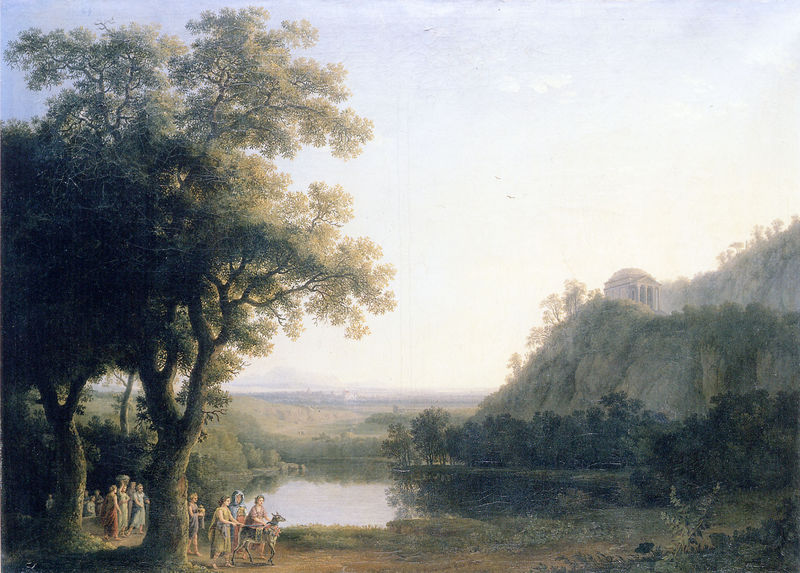
Titel: Landschaft mit antiker Prozession
Künstler: Jacob Philipp Hackert
Institution: Privatbesitz
Schlagwörter: baum, berg, blau, blätter, dunkel, felsen, gemälde, gruppe, himmel, laub, schatten, umhang, wasser, weiß, bäume, fluss, frauen, gelb, grün, landschaft, menschen, ocker, see, stadt, teich, ufer, frau, grau, hell, hintergrund, licht, männer, pastell, schwarz, strasse, szene, säule, gebäude, gras, haus, hund, rot, tier, weg, beige, leute, malerei, richter, mensch, weit, bach, dämmerung, feld, ferne, gräser, horizont, hügel, natur, spiegelung, strauch, vögel, weite, busch, büsche, einsam, gewässer, sonne, klassizismus, pflanzen, tal, wald, anhöhe, esel, kinder, pferd, reiter, turm, weiher, reiten, sommer, ruhe, italien, abhang, berge, fels, gebirge, zug, nebel, tag, landschaftsmalerei, ausflug, idylle, figuren, romantik, sandalen, feinmalerei, still, flucht, burg, kloster, spaziergang, ideal, idyll, sonntag, römer, landschaftsbild, sicht, reh, reise, griechisch, laubbäume, prozession, stimmungsbild, gmälde, tempel, windstille, opfer, rundtempel, maria, israel, hirten, schäfer, familien, unterwegs, josef, corot, ägypten, zentralbau, ideallandschaft, lorrain, dunstig, ofer, fruchtbar, claude lorrain, weite sicht, italienische landschaft, eselreiten, eselreiterin, possain, weihwe, zentralba